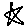
Label: star